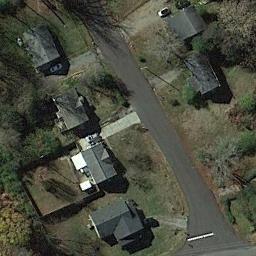
Label: residential